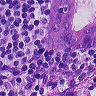
Metastatic tissue present: yes